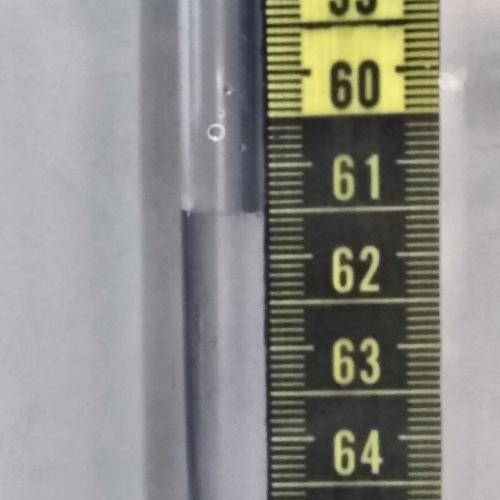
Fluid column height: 61.5 cm